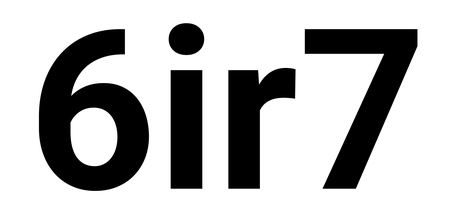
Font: Roboto_Bold